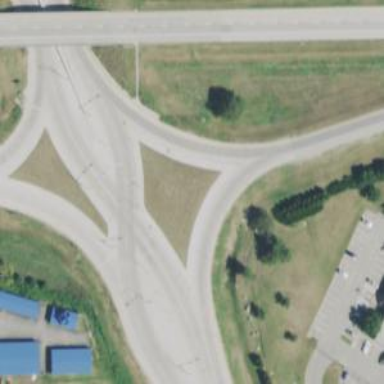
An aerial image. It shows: Motorway link with Diverging Diamond Interchange (DDI) junction.